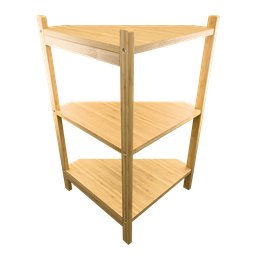
Label: furniture